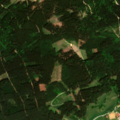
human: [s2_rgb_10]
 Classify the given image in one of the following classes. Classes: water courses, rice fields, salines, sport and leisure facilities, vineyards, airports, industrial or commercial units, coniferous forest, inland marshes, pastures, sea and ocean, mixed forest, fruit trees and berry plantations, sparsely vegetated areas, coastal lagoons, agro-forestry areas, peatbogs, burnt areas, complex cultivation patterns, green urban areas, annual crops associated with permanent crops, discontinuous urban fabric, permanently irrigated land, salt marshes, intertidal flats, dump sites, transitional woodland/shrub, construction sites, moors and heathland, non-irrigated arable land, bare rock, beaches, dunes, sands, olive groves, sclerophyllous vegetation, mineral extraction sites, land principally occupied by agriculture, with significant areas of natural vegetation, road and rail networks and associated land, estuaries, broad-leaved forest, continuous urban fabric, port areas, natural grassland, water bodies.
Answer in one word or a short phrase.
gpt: complex cultivation patterns, coniferous forest